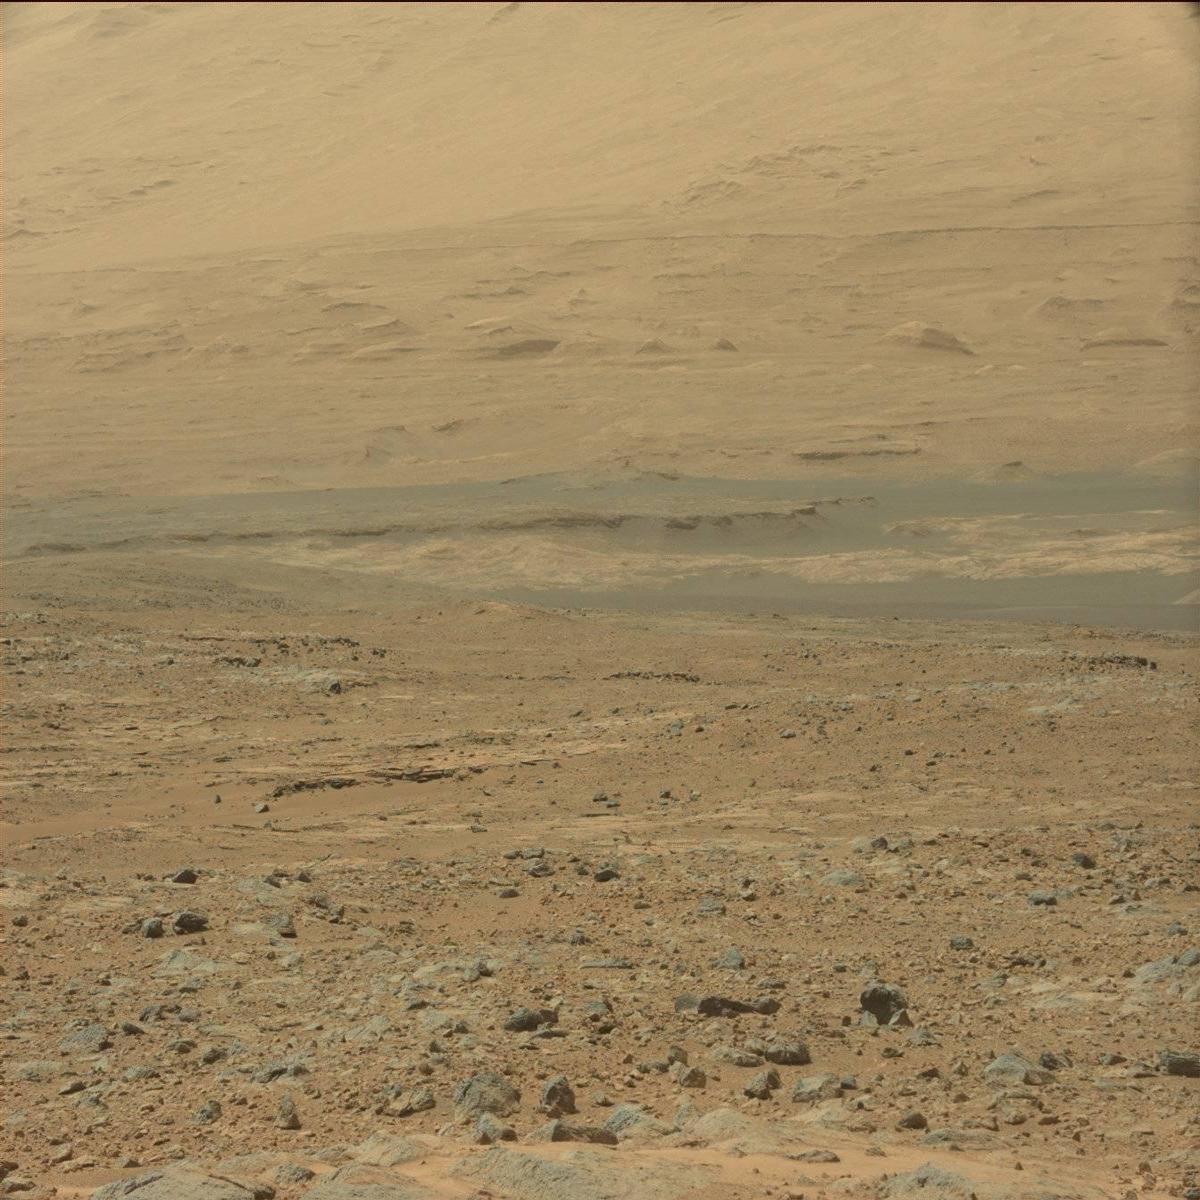
Terrain classes present: Bedrock, Ridge, Rock, Sand / Soil